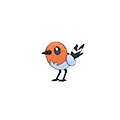
Pok\u00e9mon: fletchling